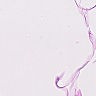
Metastatic tissue present: no